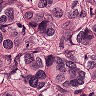
Metastatic tissue present: yes